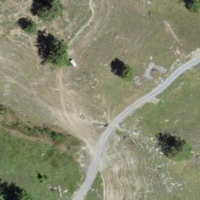
EUNIS habitat code: 26
Species observed at this site:
Bellis perennis
Hippocrepis comosa
Euphorbia cyparissias